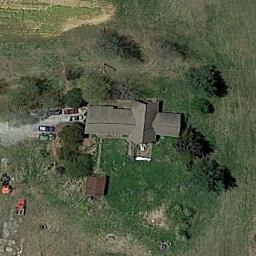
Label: sparse_residential